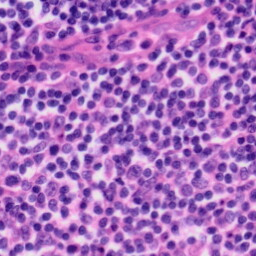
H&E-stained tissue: Tonsil